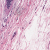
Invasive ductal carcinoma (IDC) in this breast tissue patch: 0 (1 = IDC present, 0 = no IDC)